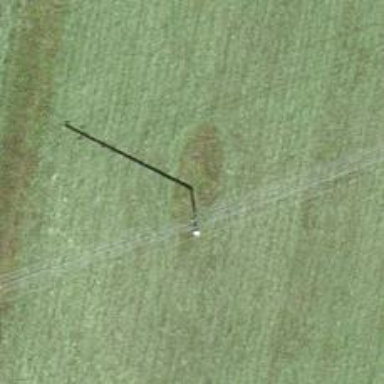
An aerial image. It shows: Power pole.